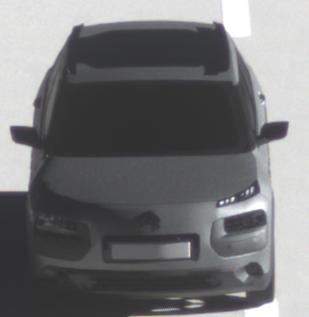
Make: Citroen
Model: C4 Cactus PureTech 75
Detailed model: C4 Cactus
Model produced from: 2014/09
Model produced until: 2015/03
Doors: 5
Color: gray
Road condition: dry road
Daytime: morning or afternoon
Contrast: high contrast